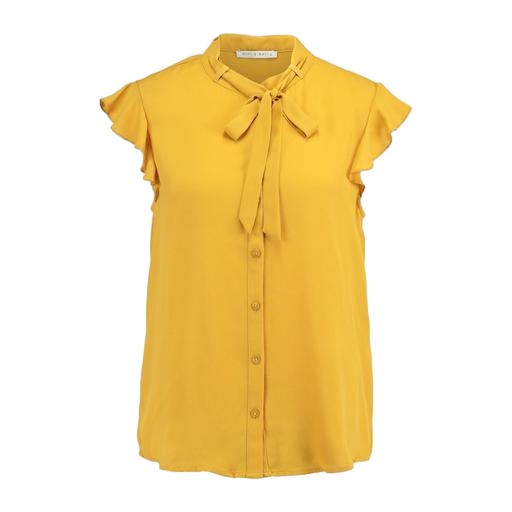
yellow flutter-sleeve top only macy, yellow short sleeved shirt, yellow tie front top, white background